Question: I'm getting this 'weird' error on a <URL> vm
> Deprecated: ini_set(): Use of mbstring.http_output is deprecated
I did some research but couldn't find anything helpful
here's some info about my enviroment
php -v 5.6.0
And here's the complete error, just in case

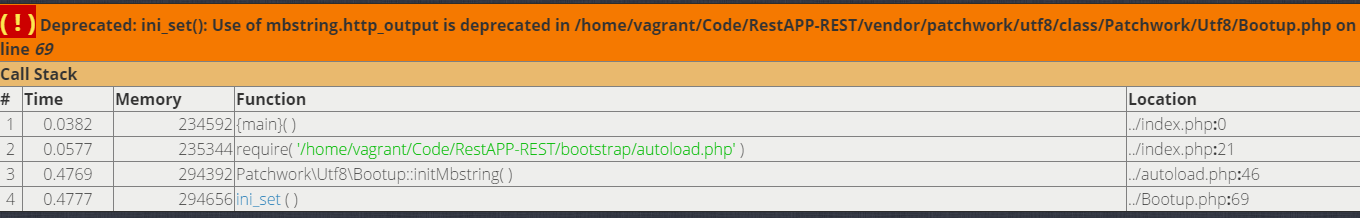
Answer: 'mbstring.http_output' was deprecated as of PHP 5.6. PHP 5.6 and later users should leave this empty and set <URL>.